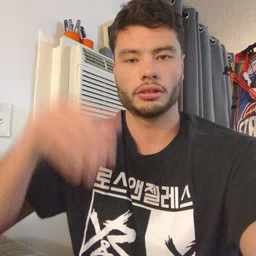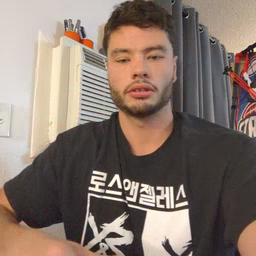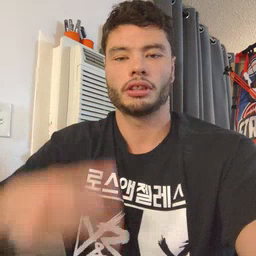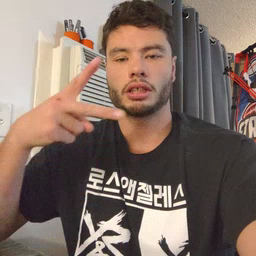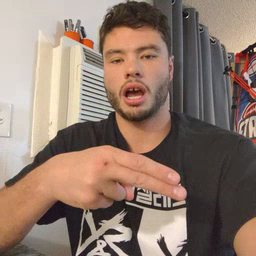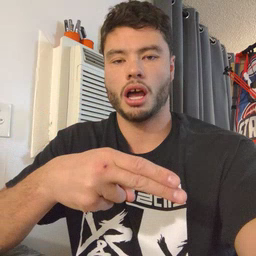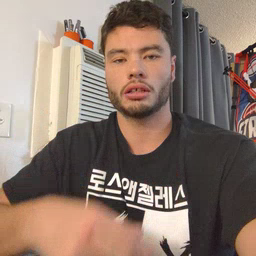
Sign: cut